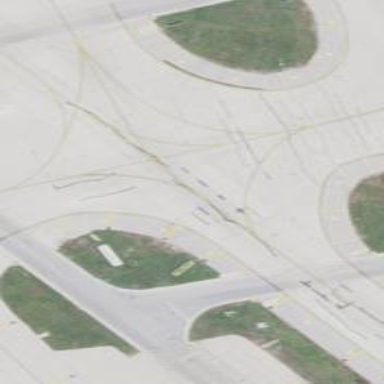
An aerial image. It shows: Image of taxiway at airport.